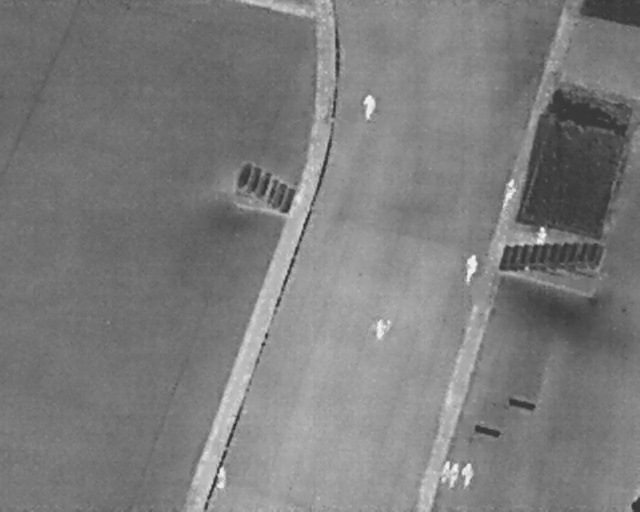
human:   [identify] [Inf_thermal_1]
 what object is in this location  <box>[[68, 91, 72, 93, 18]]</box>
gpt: <ref>1 medium person at the bottom right</ref>